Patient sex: F
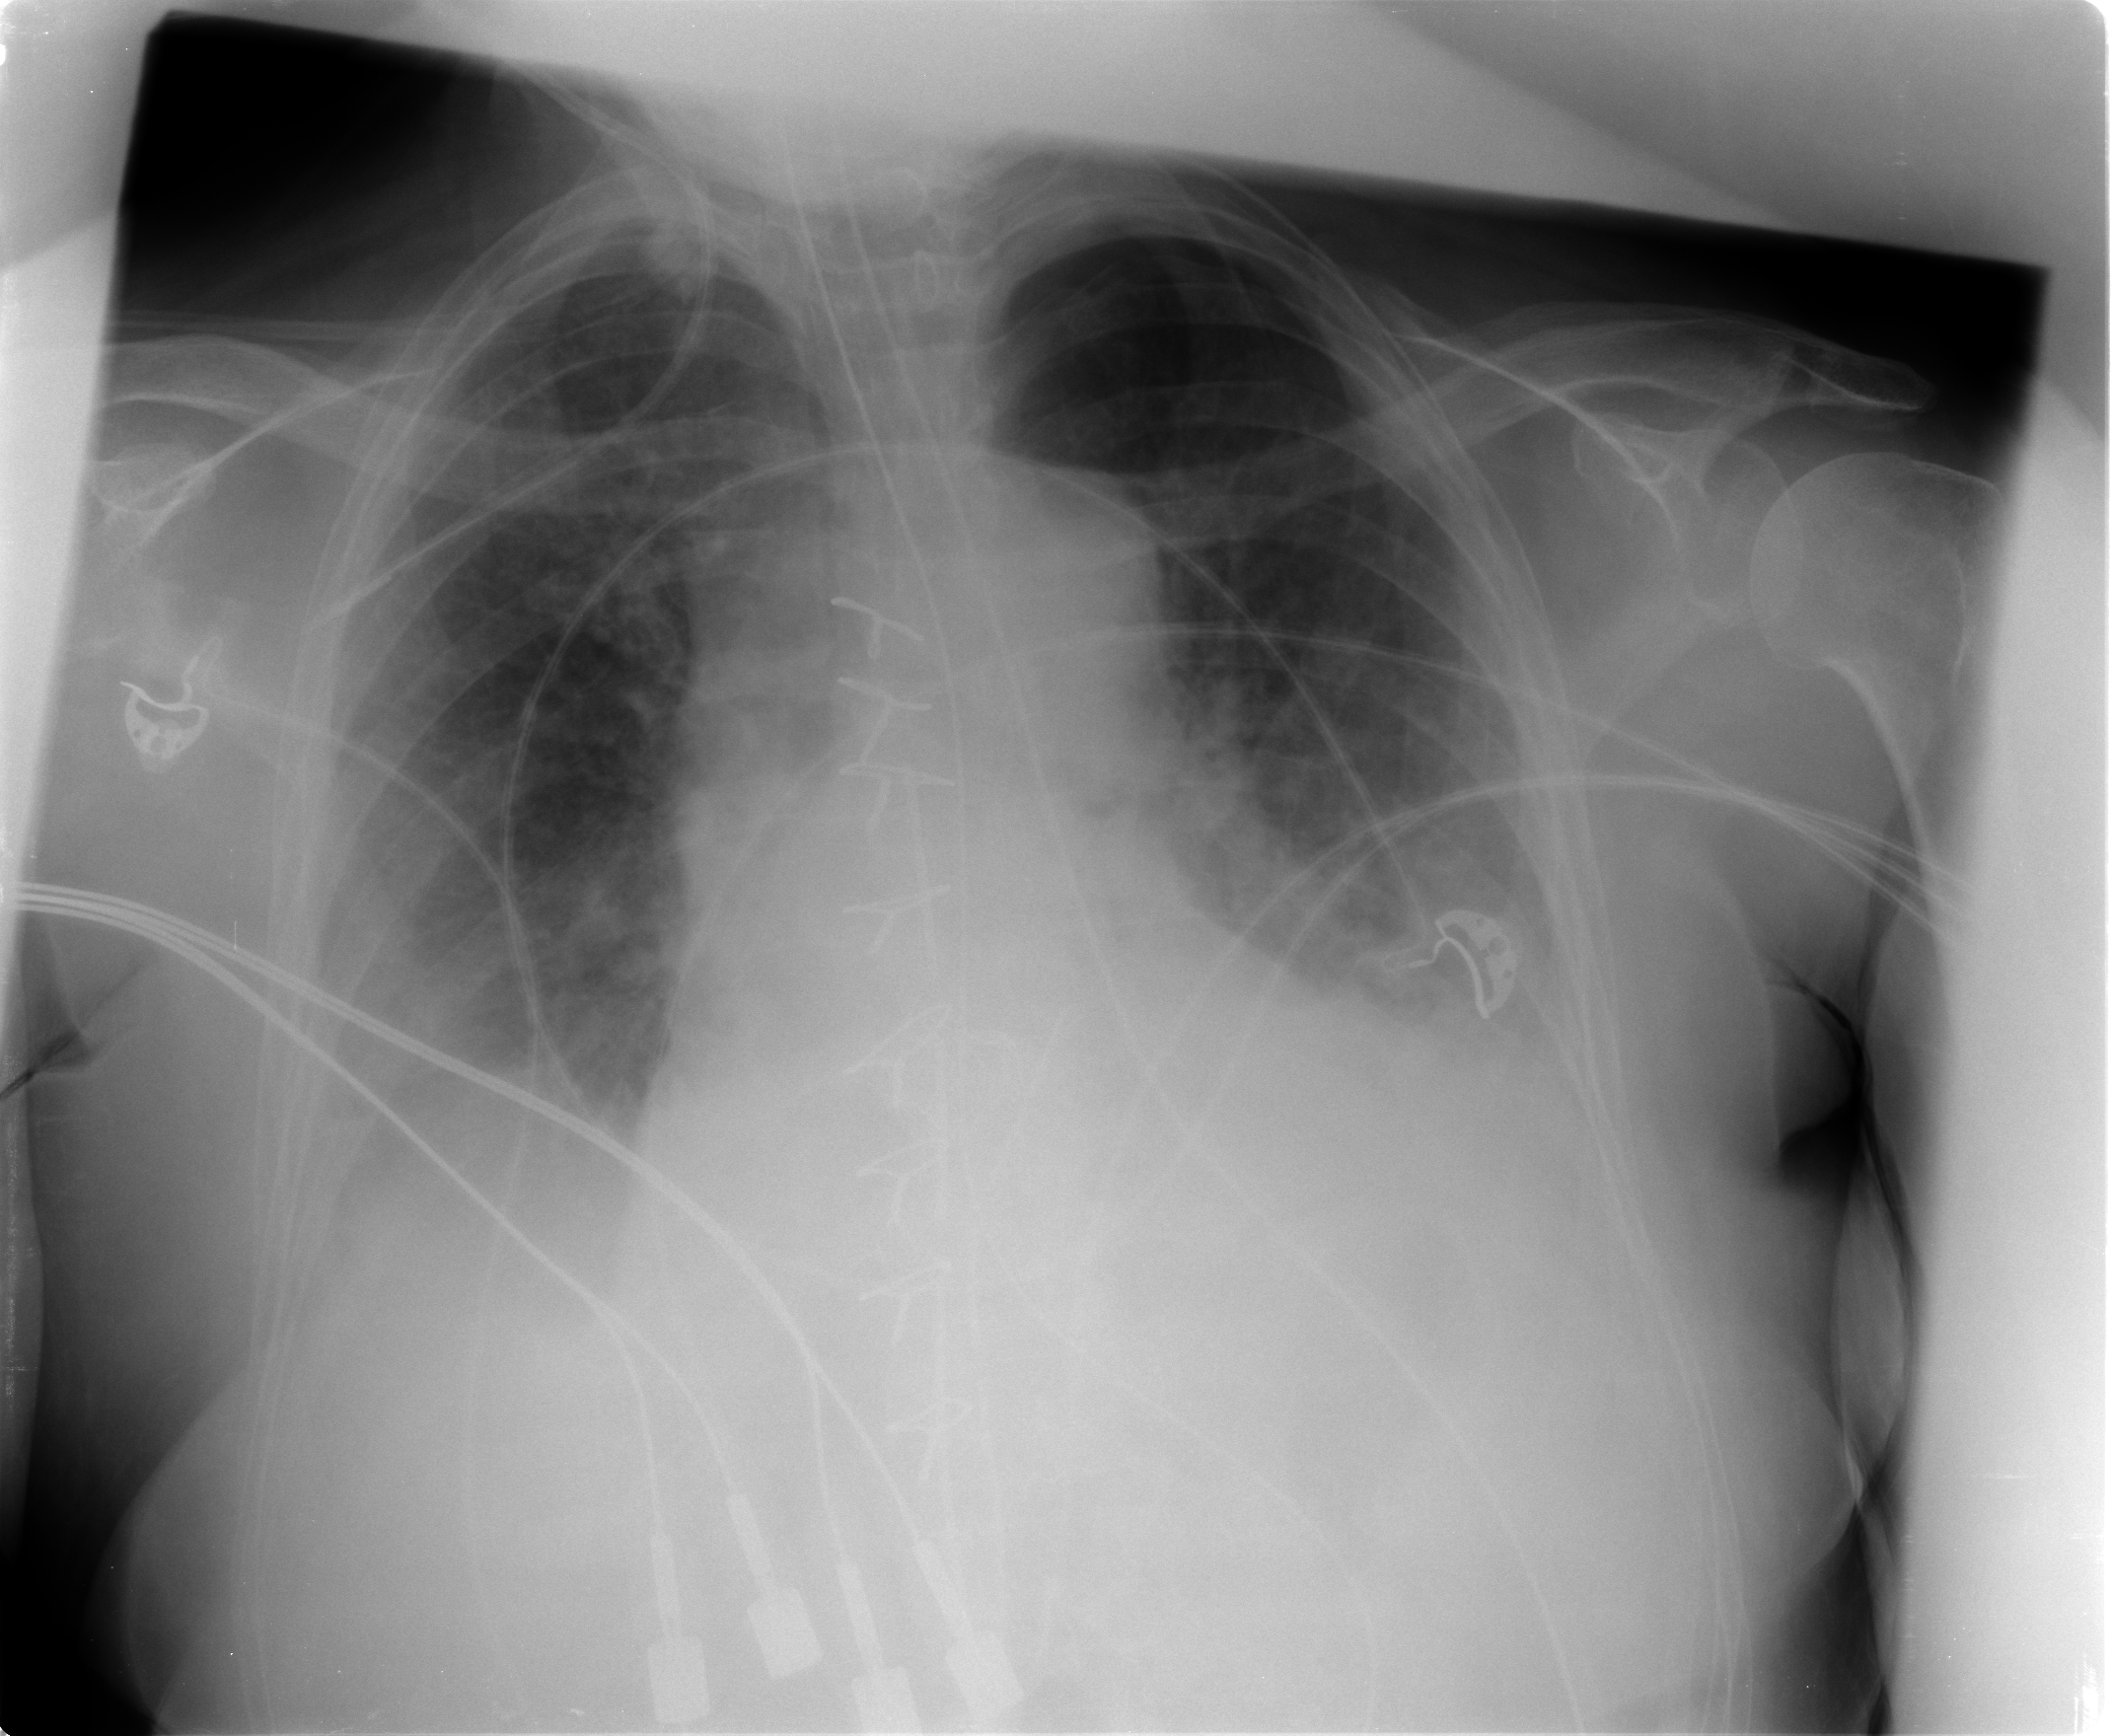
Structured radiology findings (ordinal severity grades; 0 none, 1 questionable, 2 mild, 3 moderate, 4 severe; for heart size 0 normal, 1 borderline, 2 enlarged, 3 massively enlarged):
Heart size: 1
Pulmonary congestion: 2
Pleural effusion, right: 2
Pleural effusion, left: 2
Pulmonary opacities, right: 2
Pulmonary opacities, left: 2
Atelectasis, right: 2
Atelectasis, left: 2